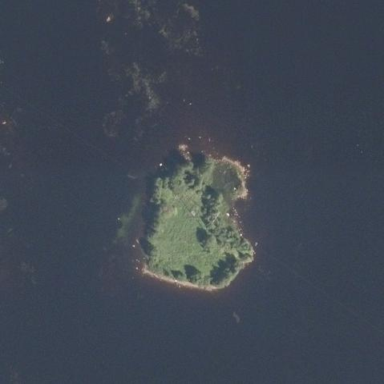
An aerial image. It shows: Islet.